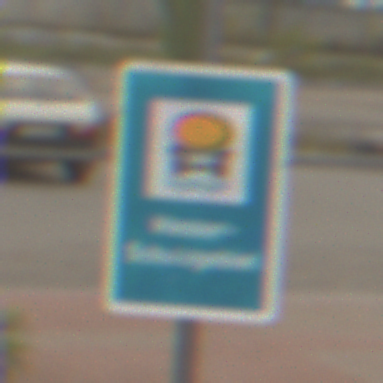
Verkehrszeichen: Wasserschutzgebiet
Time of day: MorningAfternoon
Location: Outdoor (Suburban)
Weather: Overcast
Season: NotSpecified
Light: Natural